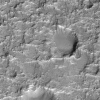
Atmospheric dust classification: not_dusty